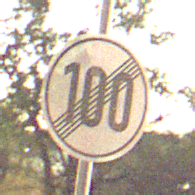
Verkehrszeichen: EndeGeschwindigkeit100
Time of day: Night
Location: Outdoor (Nature)
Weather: Clear
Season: NotSpecified
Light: Natural